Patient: sex M, age 44
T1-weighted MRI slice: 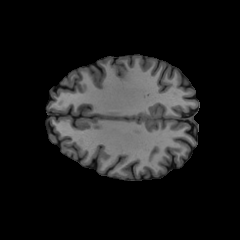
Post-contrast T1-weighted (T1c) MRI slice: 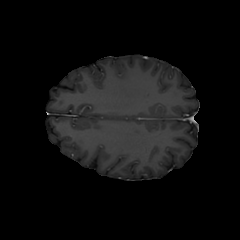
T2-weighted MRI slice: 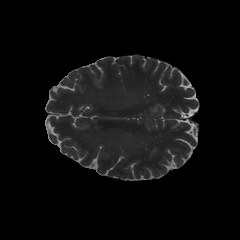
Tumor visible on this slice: no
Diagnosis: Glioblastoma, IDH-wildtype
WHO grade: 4